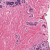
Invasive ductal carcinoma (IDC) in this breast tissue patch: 0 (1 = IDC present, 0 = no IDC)